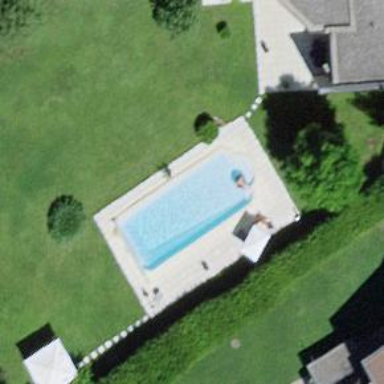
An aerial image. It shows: Swimming pool located in leisure land.